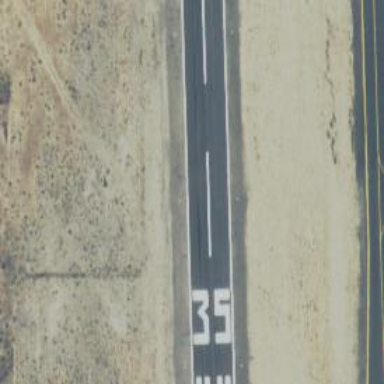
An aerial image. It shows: Runway surface made of asphalt at airport.